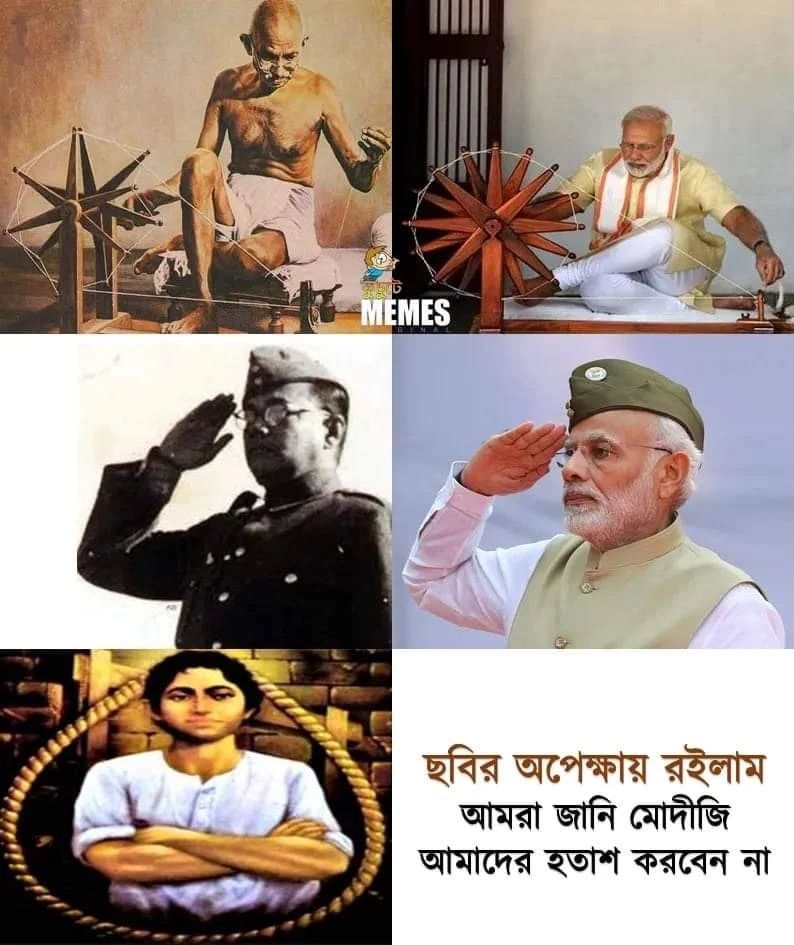
Text: ছবির অপেক্ষায় রইলাম আমরা জানি মোদীজি আমাদের হতাশ করবেন না
Label: Hate
Hate category: Political
Targeted group: Organization